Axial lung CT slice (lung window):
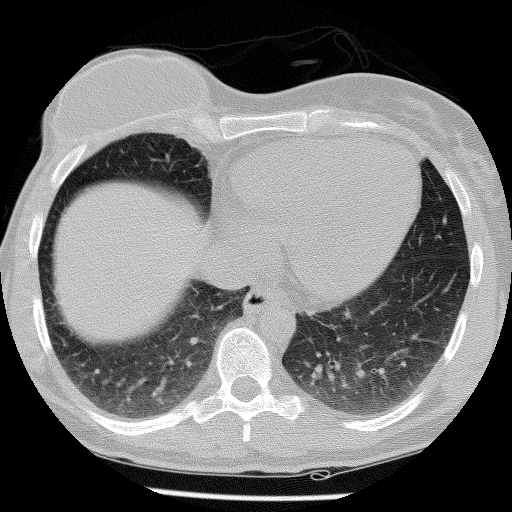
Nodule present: no